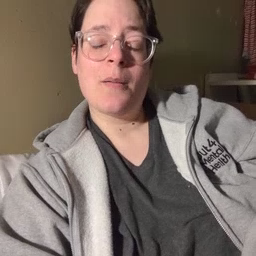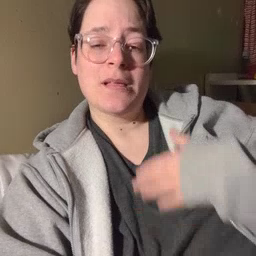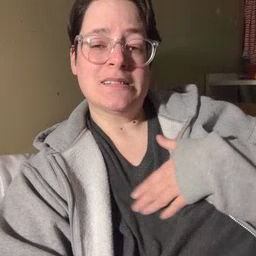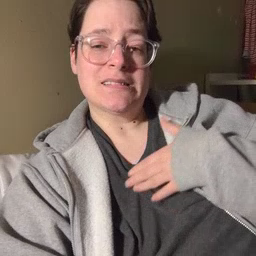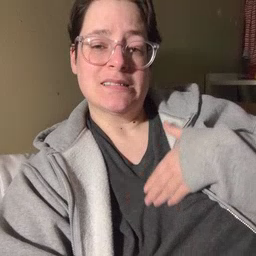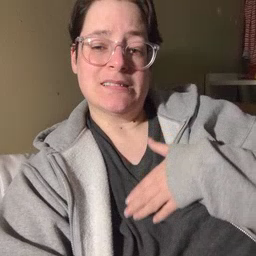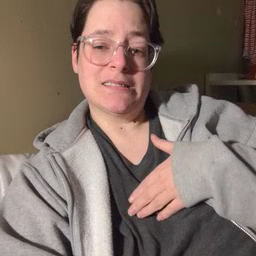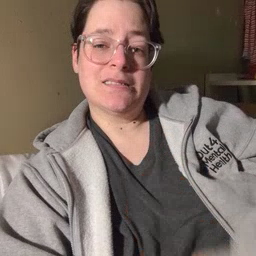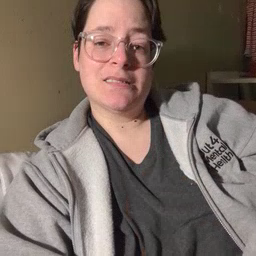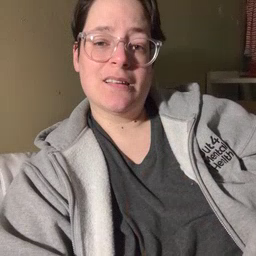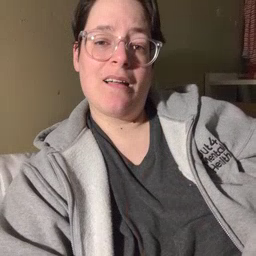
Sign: please